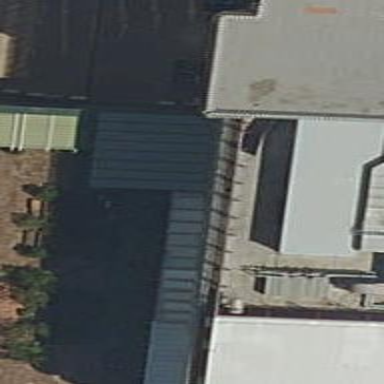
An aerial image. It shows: Part of building.